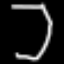
Label: octagon